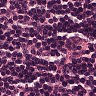
Metastatic tissue present: no